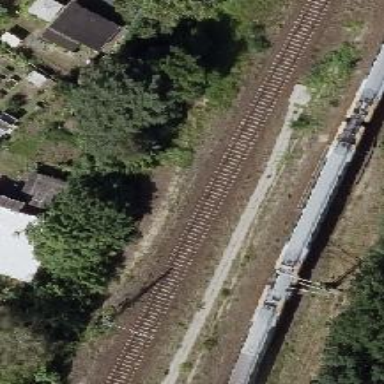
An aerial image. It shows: Rail on embankment with electrified contact lines.